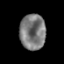
Tissue: prostate
Cell type: Myeloid cells
Senescence score: 0.3399
Nuclear area (px): 901
Mean DAPI intensity: 122.378